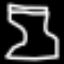
Label: hourglass